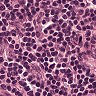
Metastatic tissue present: no